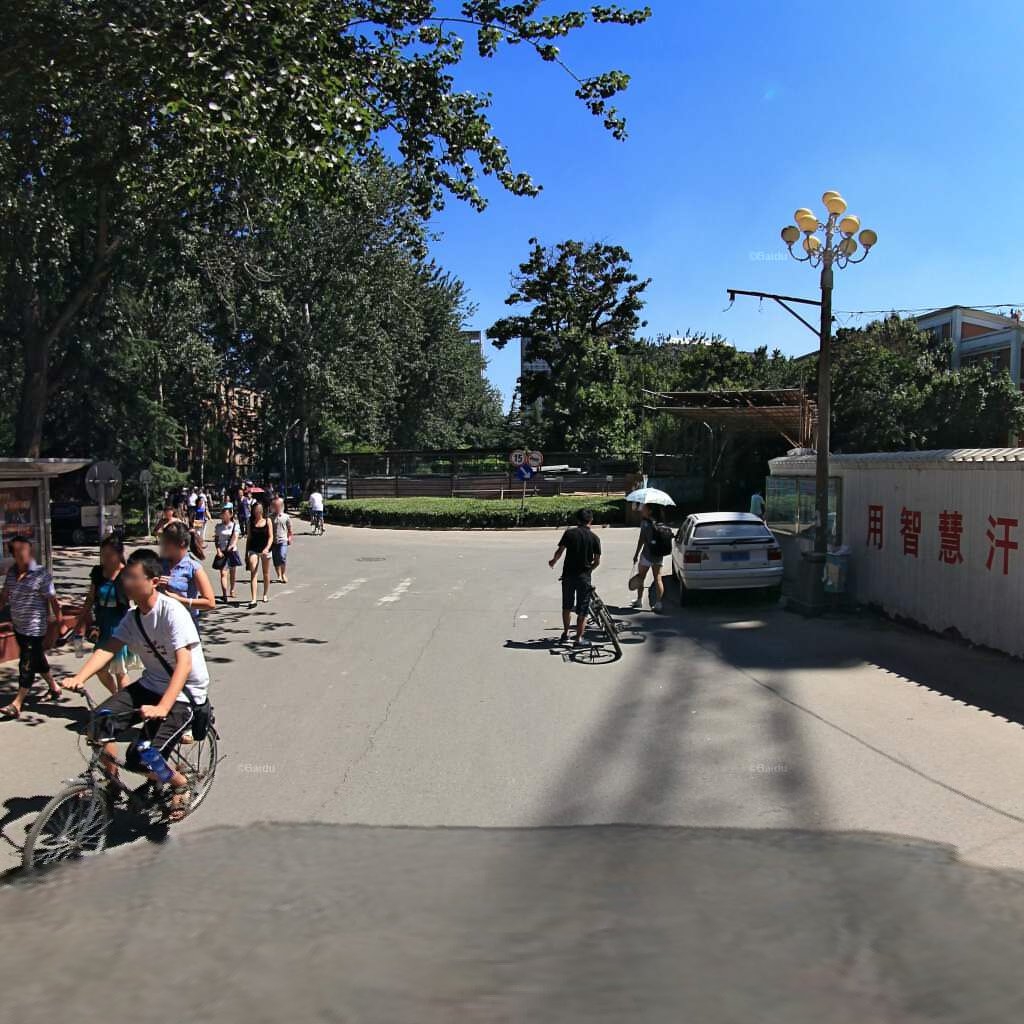
Region: Haidian
Road damage annotations: longitudinal crack, transverse crack, manhole cover